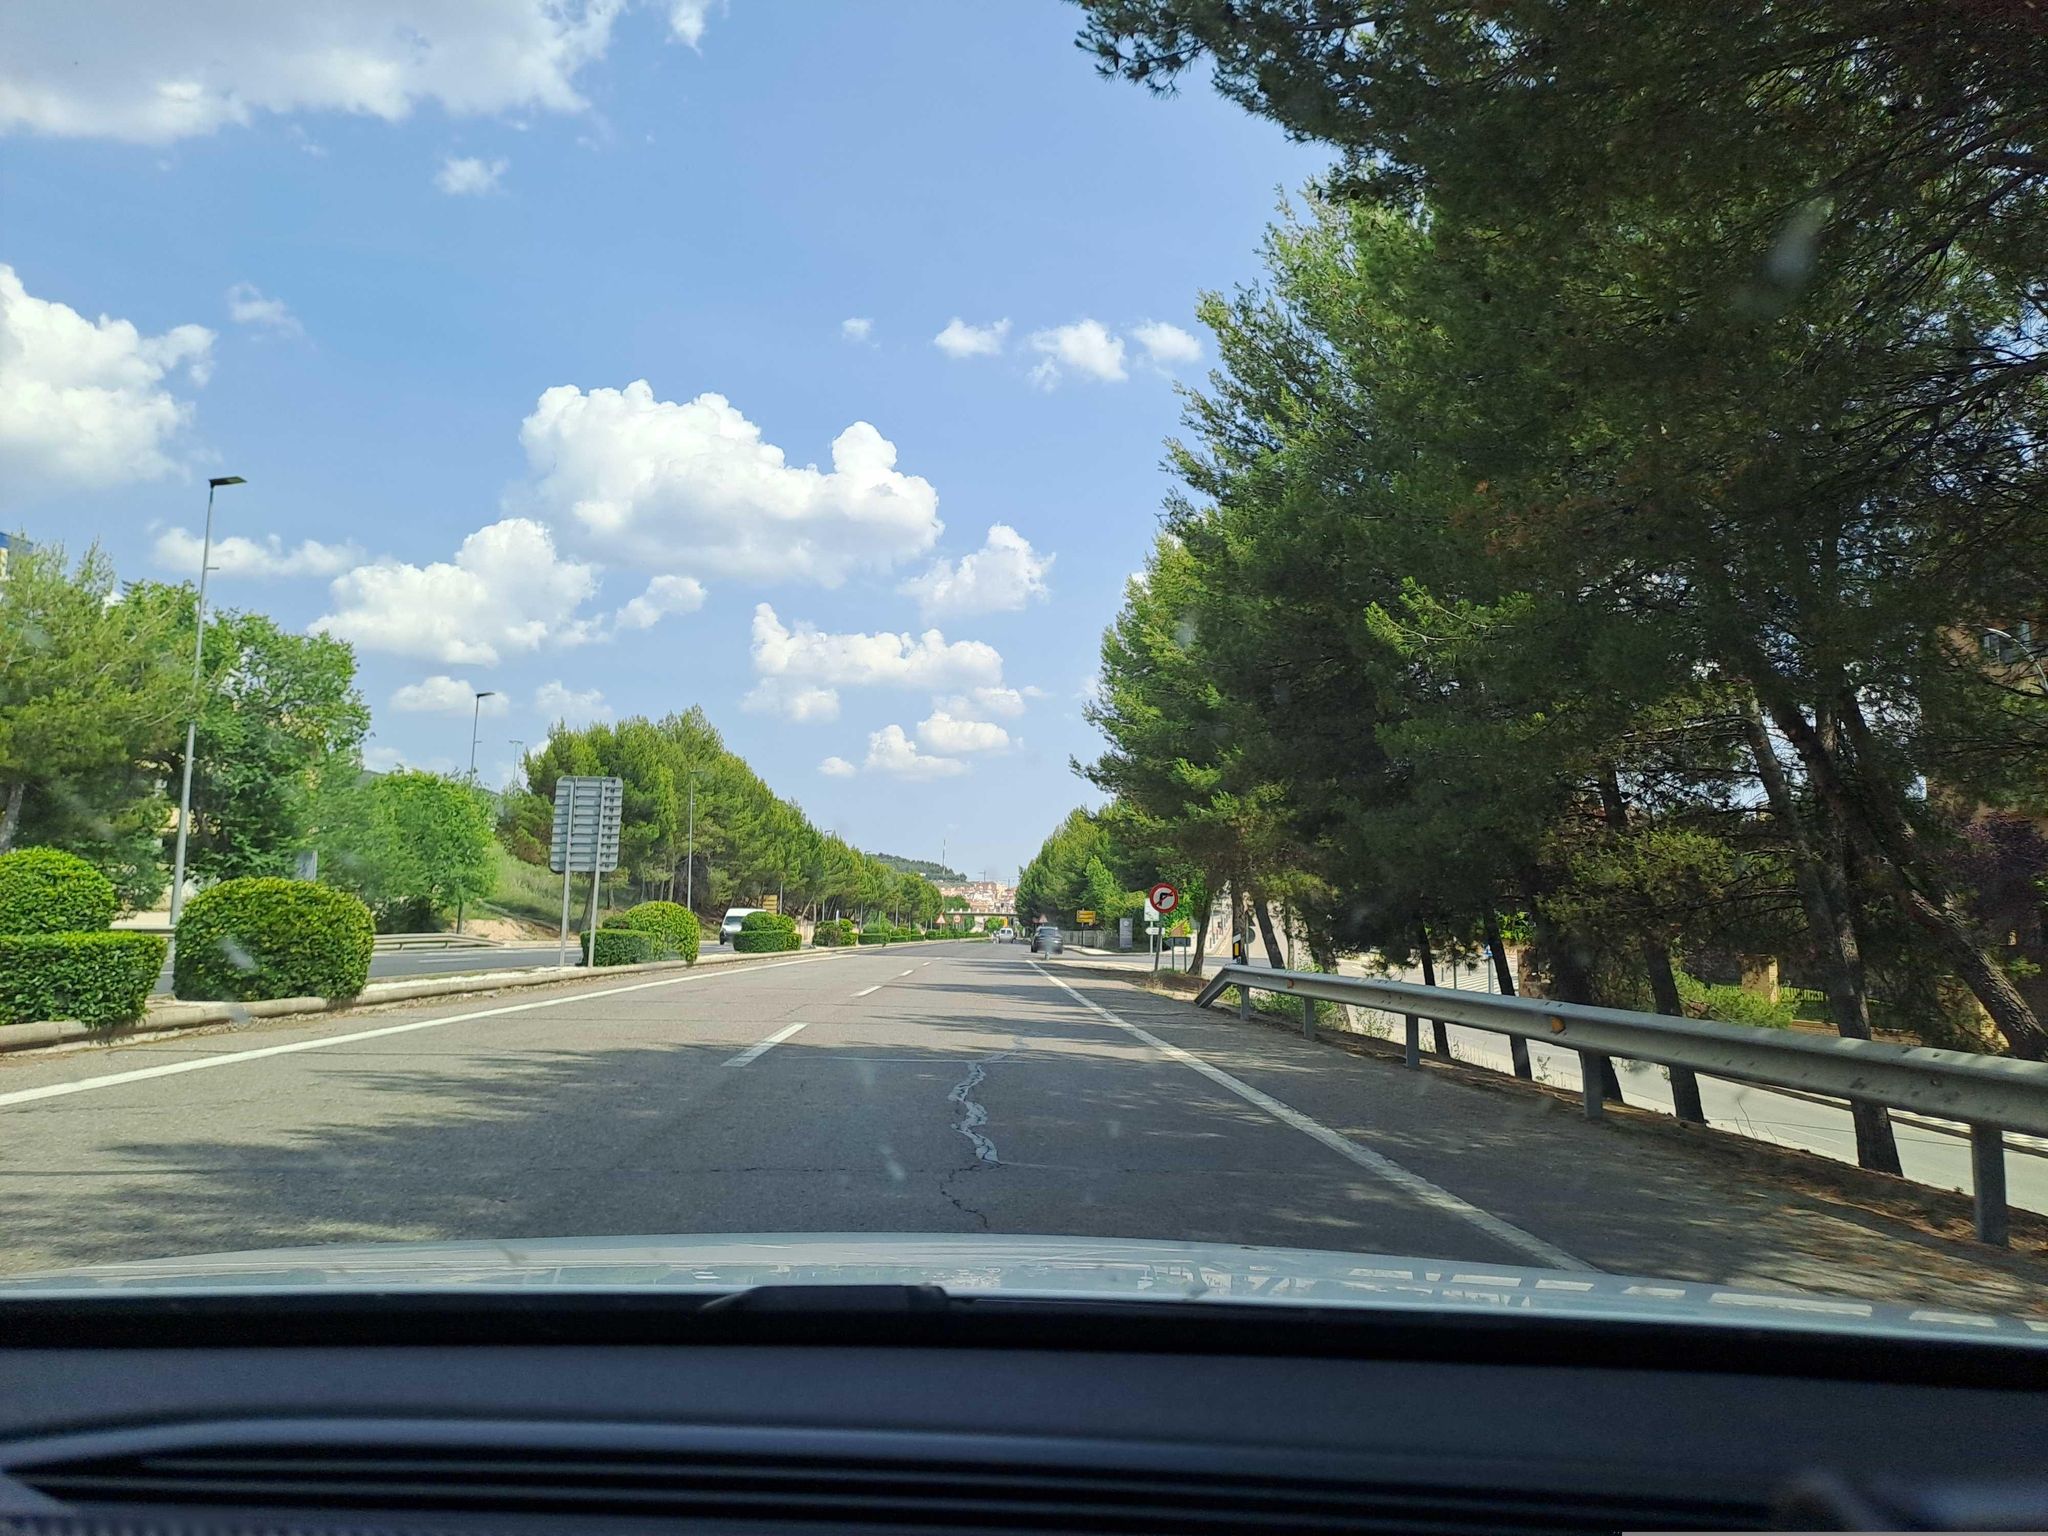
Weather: clear
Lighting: day
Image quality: good
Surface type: driving surface
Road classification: primary, motorway
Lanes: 2.0
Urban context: dense urban cluster
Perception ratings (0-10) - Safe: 3.98, Lively: 7.71, Beautiful: 7.2, Boring: 2.05, Depressing: 3.74, Wealthy: 4.05